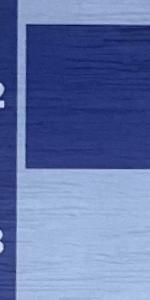
Label: Empty